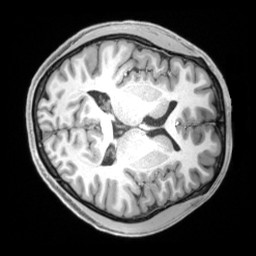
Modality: T1w
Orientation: axial
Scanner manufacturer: siemens
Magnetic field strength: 3 T
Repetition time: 2.5 s
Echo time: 0.00218 s